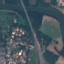
Label: Highway